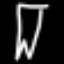
Label: pants